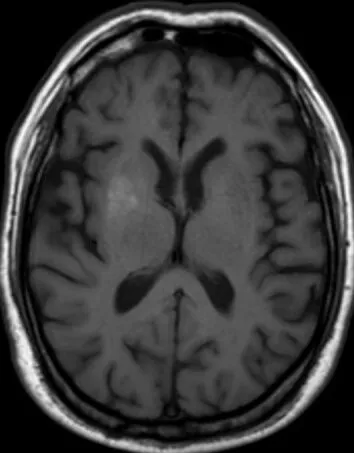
(Case 2) Initial MRI brain images showing T1 hyperintensity in the right basal ganglia.
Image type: radiology (mri)